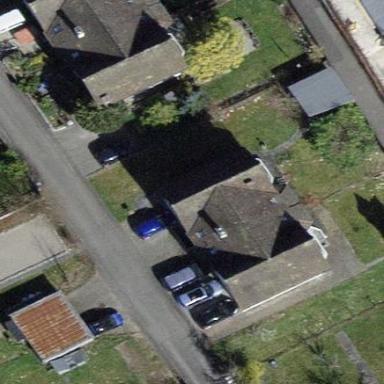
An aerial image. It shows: Terrace building.